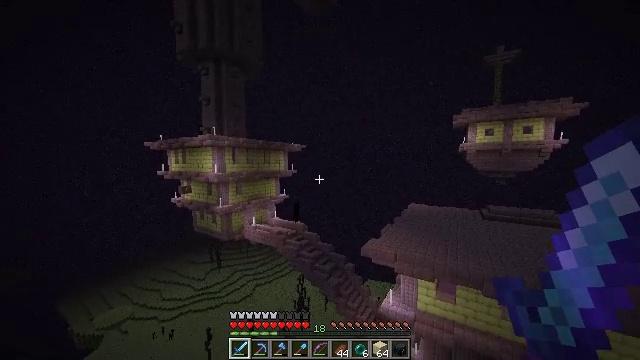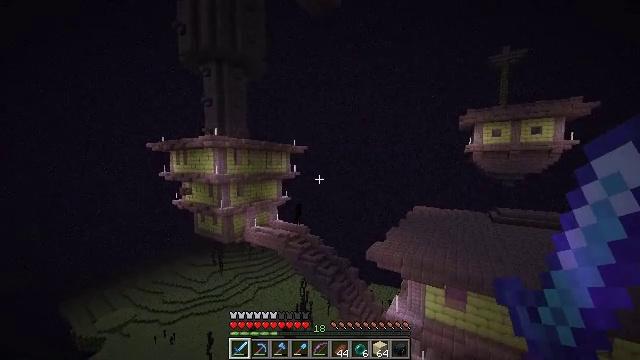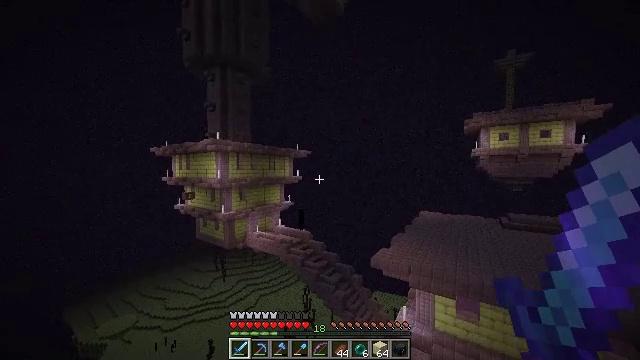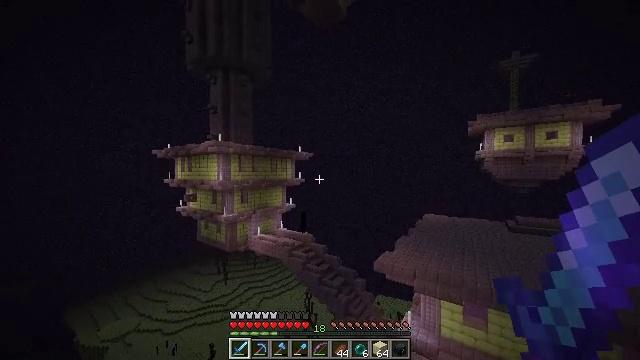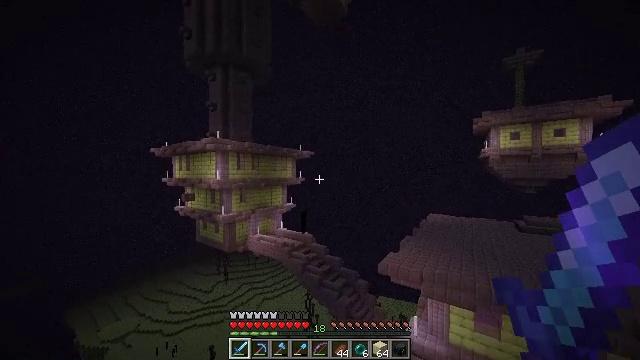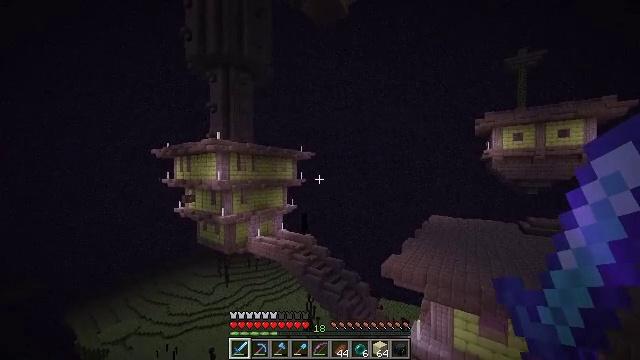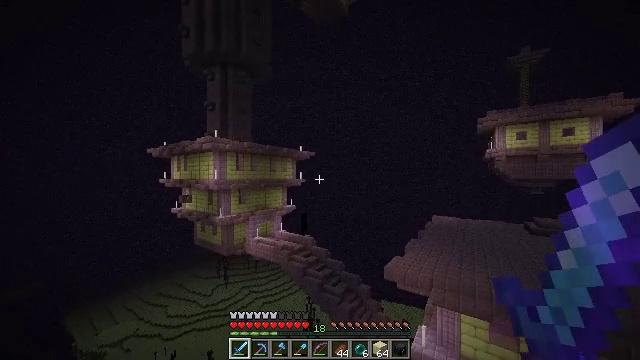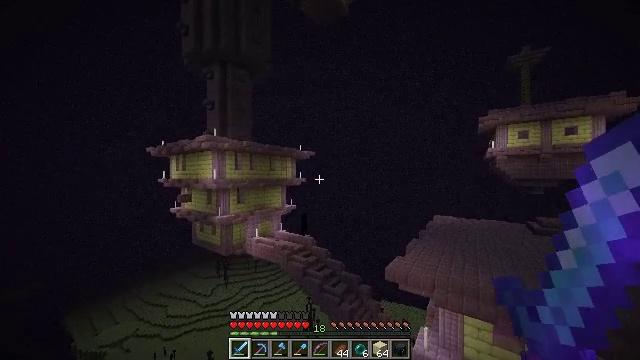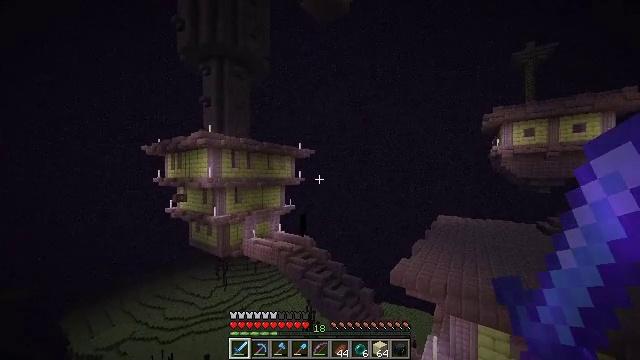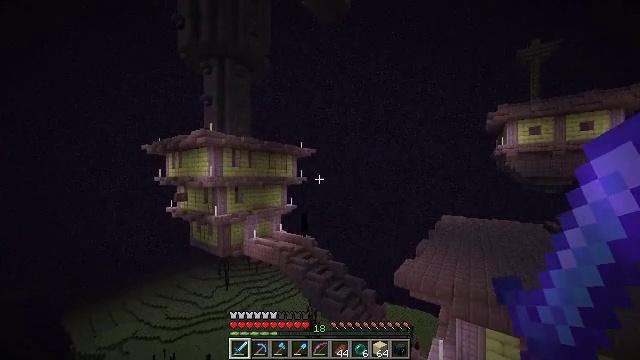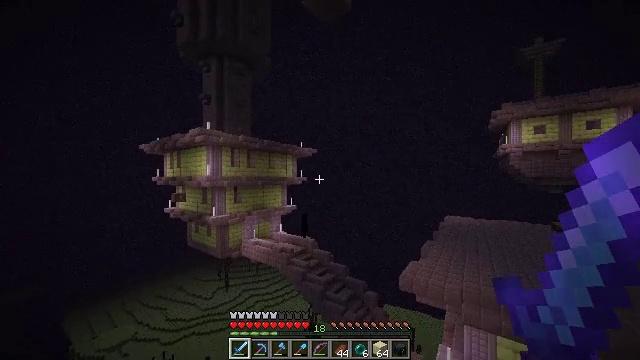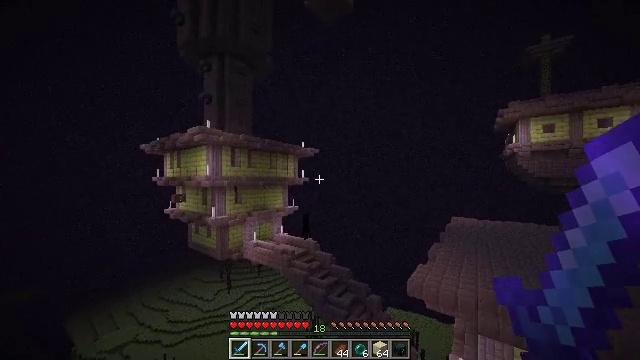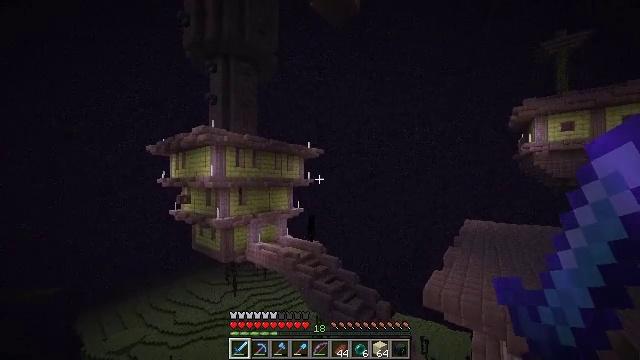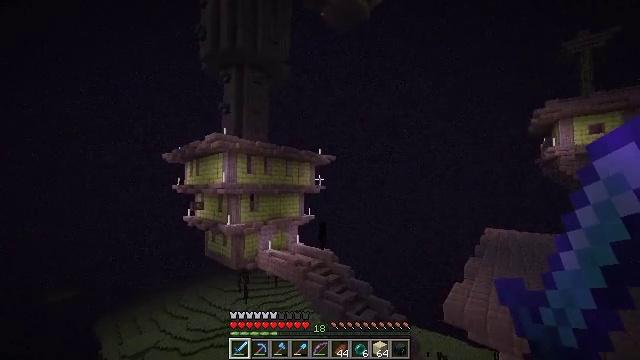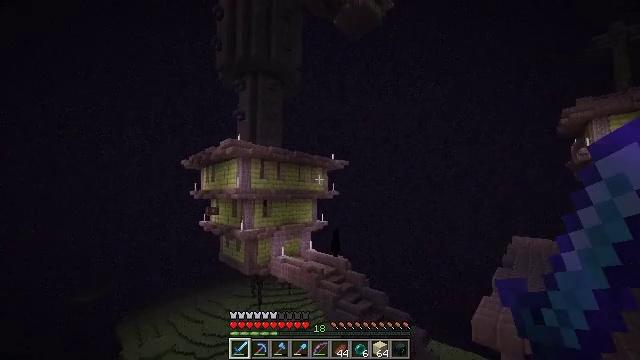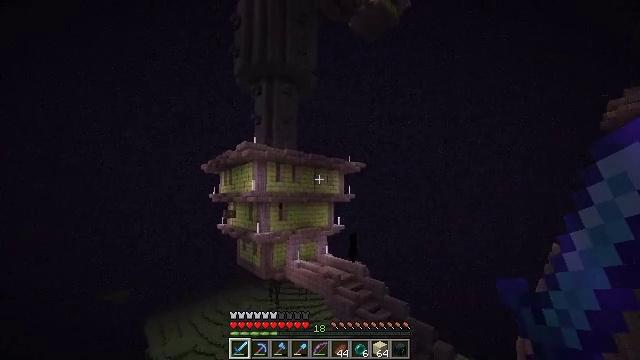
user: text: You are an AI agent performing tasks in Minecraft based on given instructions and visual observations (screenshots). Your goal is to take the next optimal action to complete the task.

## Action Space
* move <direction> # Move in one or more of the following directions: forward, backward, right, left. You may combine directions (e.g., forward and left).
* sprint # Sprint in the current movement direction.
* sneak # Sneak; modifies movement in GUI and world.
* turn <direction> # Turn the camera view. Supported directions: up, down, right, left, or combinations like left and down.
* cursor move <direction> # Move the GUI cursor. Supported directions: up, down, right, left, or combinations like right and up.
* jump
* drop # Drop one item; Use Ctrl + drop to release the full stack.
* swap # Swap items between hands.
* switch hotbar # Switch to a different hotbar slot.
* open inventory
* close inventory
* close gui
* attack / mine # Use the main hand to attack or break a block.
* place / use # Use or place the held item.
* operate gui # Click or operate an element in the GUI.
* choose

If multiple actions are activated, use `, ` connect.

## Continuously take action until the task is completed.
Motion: motion action
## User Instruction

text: Break the end stone bricks.
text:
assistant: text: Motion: move forward, sprint
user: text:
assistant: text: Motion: move forward, sprint, turn up
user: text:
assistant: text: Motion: move forward, sprint
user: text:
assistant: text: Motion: move forward, sprint
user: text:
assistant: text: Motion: move forward, sprint
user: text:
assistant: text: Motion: move forward, sprint
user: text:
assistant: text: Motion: move forward, sprint
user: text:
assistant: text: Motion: move forward, sprint
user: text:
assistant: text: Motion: move forward, sprint
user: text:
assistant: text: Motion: move forward, sprint
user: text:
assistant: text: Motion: move forward, sprint
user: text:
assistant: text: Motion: move forward, sprint, turn left
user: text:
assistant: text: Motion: move forward, sprint, turn left and up
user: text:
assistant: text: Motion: move forward, sprint, turn left and up
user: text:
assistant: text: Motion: move forward, sprint, turn left and up
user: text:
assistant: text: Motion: move forward, sprint, turn left and up
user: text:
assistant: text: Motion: move forward, sprint, turn left and up
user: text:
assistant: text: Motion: move forward, sprint, turn left and up
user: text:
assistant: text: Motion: move forward, sprint, turn left and up
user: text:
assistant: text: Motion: move forward, sprint, turn left and up
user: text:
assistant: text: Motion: move forward, sprint, turn left
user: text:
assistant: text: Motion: move forward, sprint
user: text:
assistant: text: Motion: move forward, sprint
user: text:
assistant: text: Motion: move forward, sprint
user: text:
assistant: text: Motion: move forward, sprint
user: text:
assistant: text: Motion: move forward, sprint
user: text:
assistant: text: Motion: move forward, sprint
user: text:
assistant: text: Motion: move forward, sprint
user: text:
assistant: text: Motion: move forward, sprint, turn left
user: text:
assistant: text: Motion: move forward, sprint, turn left and up